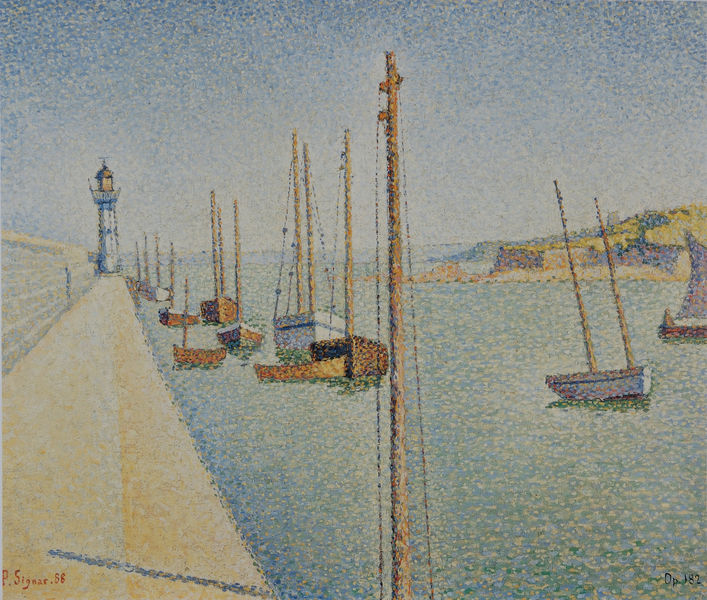
Titel: Portrieux. Les mâts. Opus 182, Portrieux. Die Masten. Opus 182
Künstler: Paul Signac
Institution: (Privatsammlung)
Schlagwörter: berg, blau, felsen, gemälde, himmel, meer, schatten, wasser, weiß, bäume, fluss, gelb, grün, impressionismus, landschaft, ocker, sand, see, ufer, braun, frankreich, holz, laterne, licht, orange, schwarz, strasse, gebäude, weg, beige, malerei, architektur, leinen, signatur, öl, ferne, horizont, hügel, natur, spiegelung, wind, pfad, sonne, insel, land, boot, boote, turm, küste, schiff, schiffe, segel, segelboot, segelschiffe, sommer, strand, wellen, ruhe, divisionismus, mast, pointilismus, datierung, mittag, berge, fels, gebirge, hang, mauer, violett, wolkenlos, sigantur, hafen, anleger, hafenmauer, kai, kaimauer, masten, quai, stille, böschung, pier, seile, steg, duktus, impressionistisch, reflexe, menschenleer, striche, anlegen, bucht, segelboote, taue, vor anker, impression, klippe, ozean, punkte, blautöne, mole, leuchtturm, oberfläche, urlaub, paul, regatta, zahl, ziffer, flimmern, seurat, einfahrt, signac, rampe, stange, fort, bote, anlegestelle, mittelmeer, ufermauer, pointillismus, paul signac, georges seurat, segnac, ankerplatz, 0range, abschüssig, anlegemauer, cote d'zur, hfen, leuchturm, uferm, windstill, dock, blaub, ste, meerenge, rah, rahe, pfas, 56, schönes wetter, lutturm, segelstange, wasser kai, leuctturm, 1956, signac+